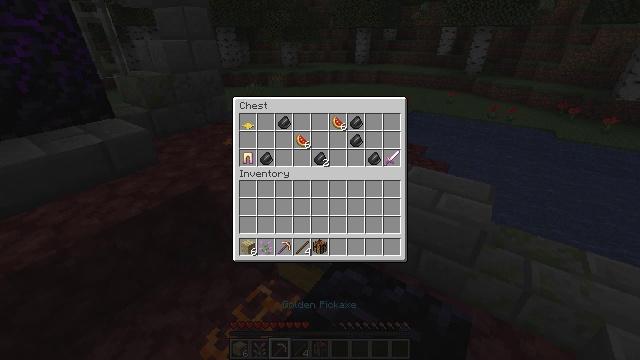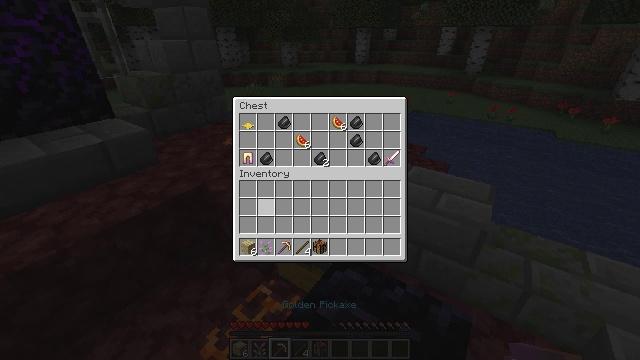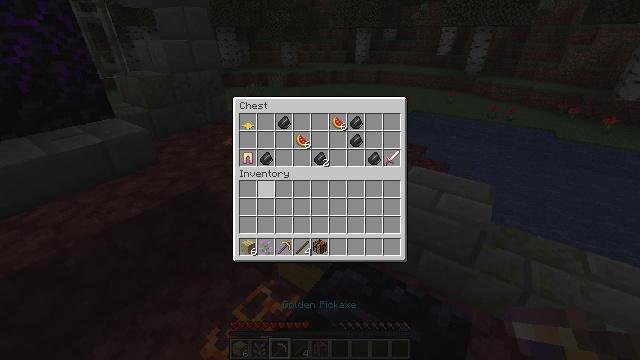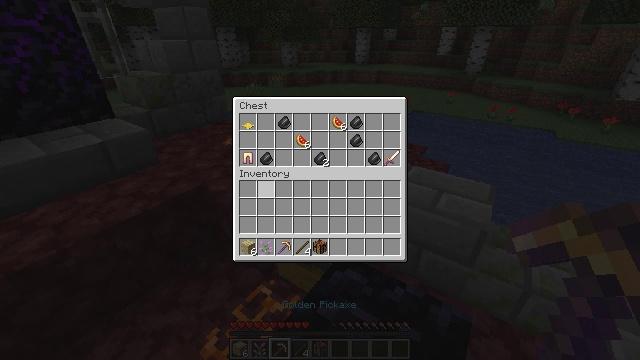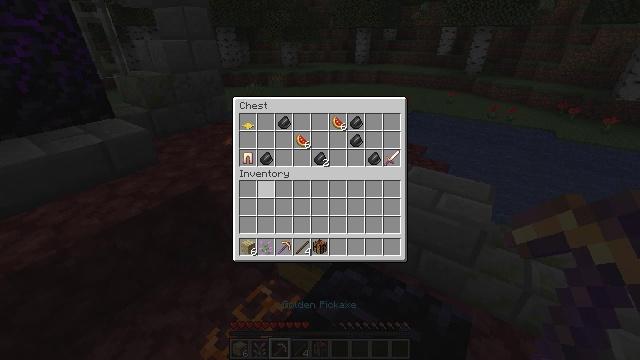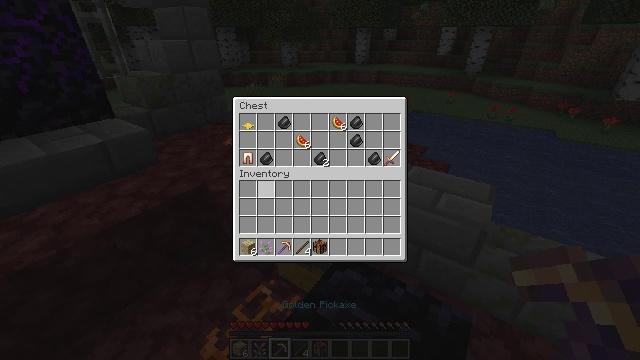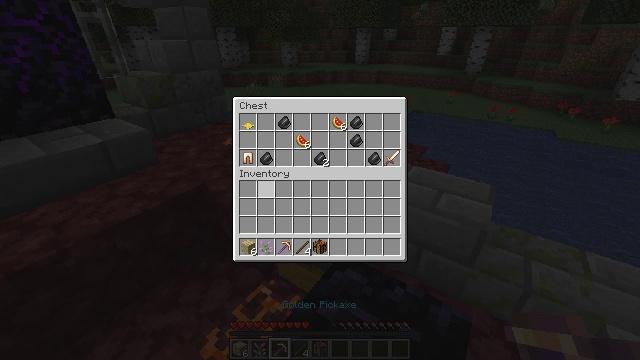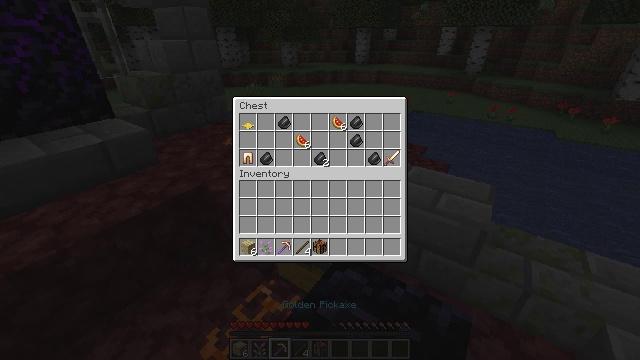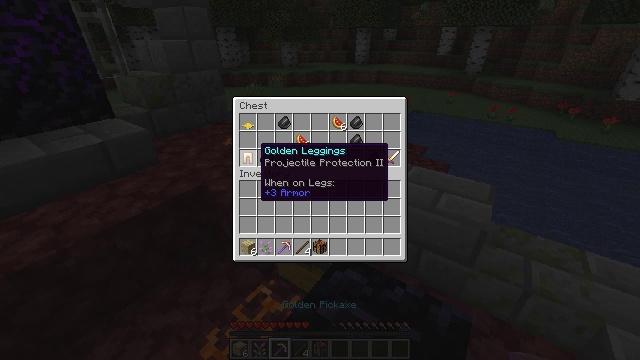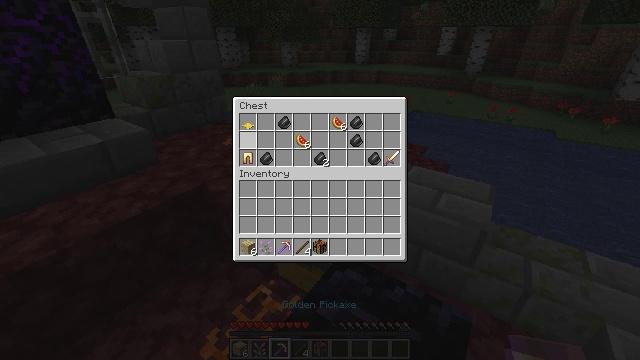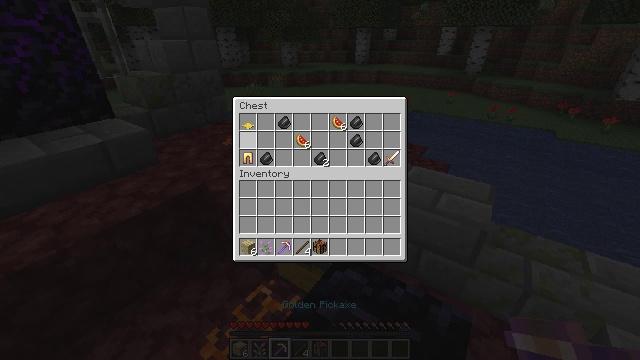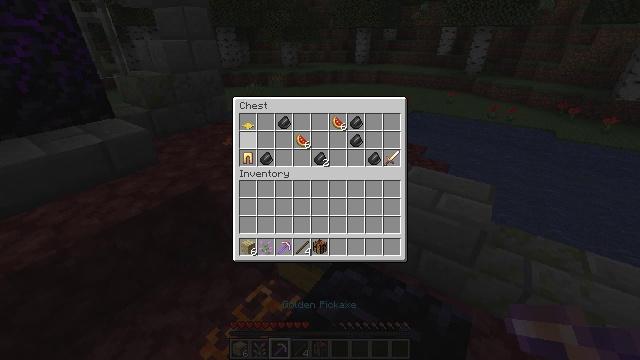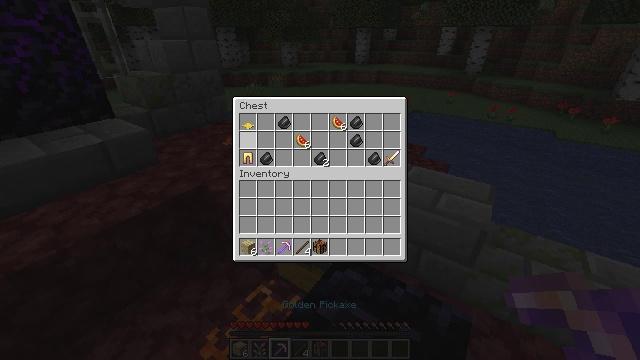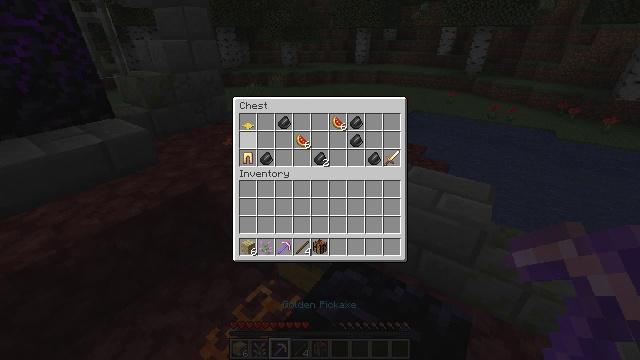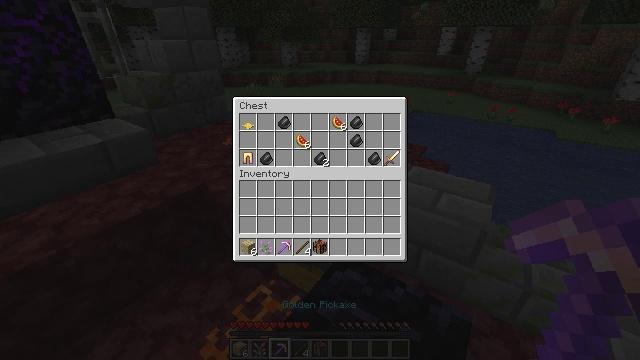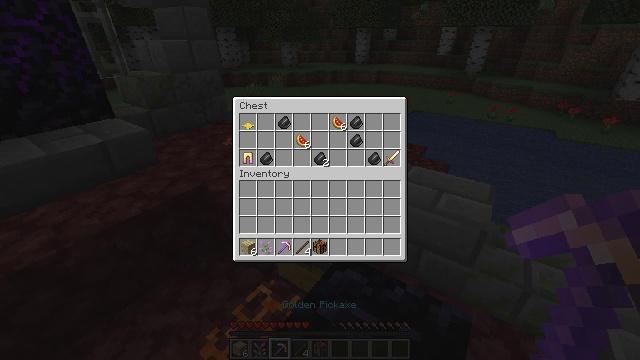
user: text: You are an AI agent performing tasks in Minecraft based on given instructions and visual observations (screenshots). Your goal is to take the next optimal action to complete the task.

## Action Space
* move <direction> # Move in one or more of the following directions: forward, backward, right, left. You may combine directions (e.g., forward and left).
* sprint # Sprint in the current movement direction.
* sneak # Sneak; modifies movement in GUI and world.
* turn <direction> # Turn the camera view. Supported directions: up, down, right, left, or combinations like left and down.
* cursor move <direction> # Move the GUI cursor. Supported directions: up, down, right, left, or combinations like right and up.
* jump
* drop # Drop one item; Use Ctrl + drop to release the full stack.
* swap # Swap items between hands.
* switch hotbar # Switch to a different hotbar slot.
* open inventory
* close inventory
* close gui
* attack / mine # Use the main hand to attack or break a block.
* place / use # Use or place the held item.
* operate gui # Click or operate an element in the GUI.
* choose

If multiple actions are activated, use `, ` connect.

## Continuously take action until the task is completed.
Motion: motion action
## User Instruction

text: Hunt a chicken.
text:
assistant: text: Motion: turn left and up
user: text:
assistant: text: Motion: turn left and up
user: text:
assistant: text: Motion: no_op
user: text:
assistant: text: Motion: no_op
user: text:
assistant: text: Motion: no_op
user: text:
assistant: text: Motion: no_op
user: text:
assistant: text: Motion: turn up
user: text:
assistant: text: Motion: turn up
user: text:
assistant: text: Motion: turn left and up
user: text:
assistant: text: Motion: no_op
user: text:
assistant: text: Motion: no_op
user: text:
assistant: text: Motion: no_op
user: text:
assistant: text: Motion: no_op
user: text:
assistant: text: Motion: no_op
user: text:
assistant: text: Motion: no_op
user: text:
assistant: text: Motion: no_op
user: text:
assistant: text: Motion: no_op
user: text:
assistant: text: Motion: no_op
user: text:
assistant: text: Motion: no_op
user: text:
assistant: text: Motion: no_op
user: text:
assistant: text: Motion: no_op
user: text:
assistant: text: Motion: no_op
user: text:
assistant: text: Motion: no_op
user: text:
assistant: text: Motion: no_op
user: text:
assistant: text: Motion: no_op
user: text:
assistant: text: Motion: no_op
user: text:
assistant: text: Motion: no_op
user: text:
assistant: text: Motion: no_op
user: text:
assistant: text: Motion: attack / mine
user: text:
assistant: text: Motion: attack / mine